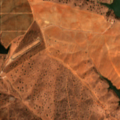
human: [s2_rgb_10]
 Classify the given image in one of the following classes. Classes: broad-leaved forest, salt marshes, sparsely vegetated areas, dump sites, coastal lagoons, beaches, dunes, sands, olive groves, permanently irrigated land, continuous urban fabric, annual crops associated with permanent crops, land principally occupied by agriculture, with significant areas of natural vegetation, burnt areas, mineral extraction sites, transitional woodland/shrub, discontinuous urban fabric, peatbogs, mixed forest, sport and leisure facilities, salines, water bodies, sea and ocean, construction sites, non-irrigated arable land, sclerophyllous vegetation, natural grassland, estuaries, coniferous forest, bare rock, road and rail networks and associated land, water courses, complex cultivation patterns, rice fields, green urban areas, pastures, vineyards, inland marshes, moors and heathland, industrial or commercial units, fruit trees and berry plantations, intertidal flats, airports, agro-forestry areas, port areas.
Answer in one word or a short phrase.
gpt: non-irrigated arable land, vineyards, agro-forestry areas, water bodies